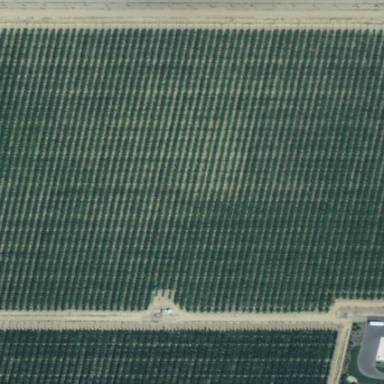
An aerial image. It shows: Orchard.